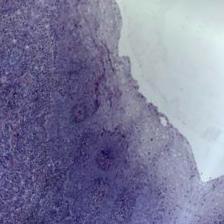
Diagnosis: OSCC